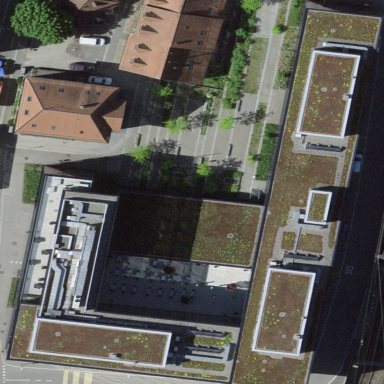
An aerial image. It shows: Commercial building.